Question:
I copied a website from one Computer to another Computer. Everything works fine but i am not able to debug it.
The description of image says that Looking in a script documents for
'''
'D:\Projects\Golden Plaza\ASODNSFCore\AppLogic.cs''
'''
This location is not there in my computer not the one from which I copied it.
It is a ASPDOTNETSTOREFRONT website.
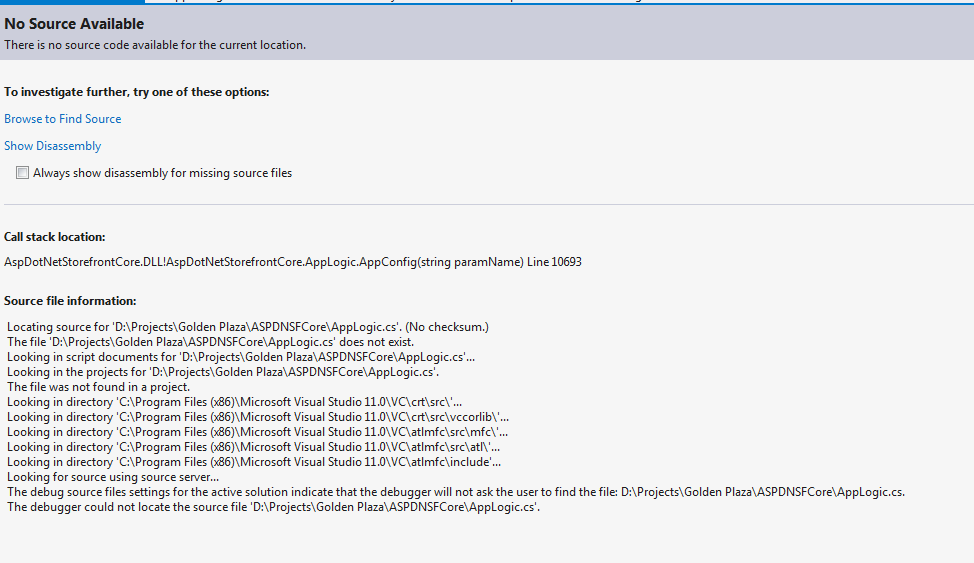
Answer: Not sure if its a typo but you have the directory as ASODNSF rather than ASPDNSF in your path.
The applogic.cs file certainly does live in the ASPDNSFCore files. Make sure that you have copied the parent folder over instead of just the root (Web) folder. This, along with the other source code files, are in the directory above.
If that still fails then login to your account at Vortx (AspDotNetStoreFront's site) and download the full source files and copy them over. The source code files that live in the parent directory are really just for reference as rebuilding the library will amend the dll files that sit within the root (web) folder.
And obviously make sure that the bindings within IIS on the machine you copied it to also point to the correct path.